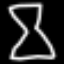
Label: hourglass